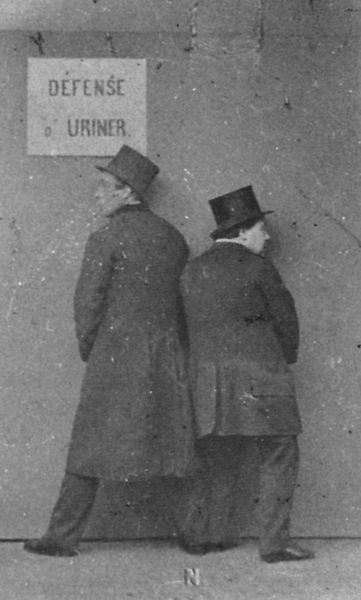
Titel: "Urinieren verboten"
Künstler: Französischer Photograph
Standort: Paris
Institution: Bibliothèque Nationale.
Schlagwörter: dunkel, mann, weiß, stadt, zola, frankreich, grau, hell, hut, hüte, männer, nase, paris, profil, rücken, schwarz, straße, blick, zylinder, anzug, gesichter, hose, jacke, profile, wand, arme, gesicht, kragen, stehen, mantel, stehend, ohren, beine, schrift, zwei, haltung, schuhe, hosen, mauer, klein, figuren, französisch, frack, nasen, gehrock, chapeau, foto, fotografie, photographie, schild, gehsteig, hinten, gross, gehweg, humor, schwarzweiß, urin, photo, toilette, spähen, richtung, duchamp, photografie, rücke, klo, wachsam, verbot, sketch, geheim, verboten, kelin, pinkeln, wasserlassen, urinieren, pissoir, äarme, 19. jahrhundert, n, beim urinieren, verbot zu urinieren, pissen, lümmel, défense, illegal, urinal, stehpisser, kohle ist doof, hinweisschild, defense uriner, uriner, warnschild, mäüntel, prunzen, pinkel, pissend, pisse, ls, urinierende